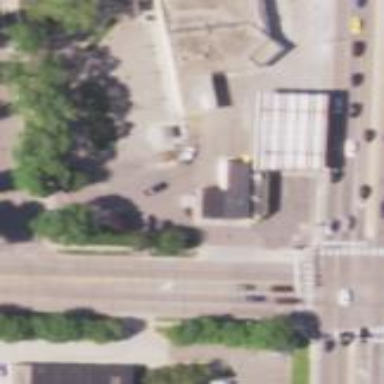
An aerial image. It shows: Fuel station.